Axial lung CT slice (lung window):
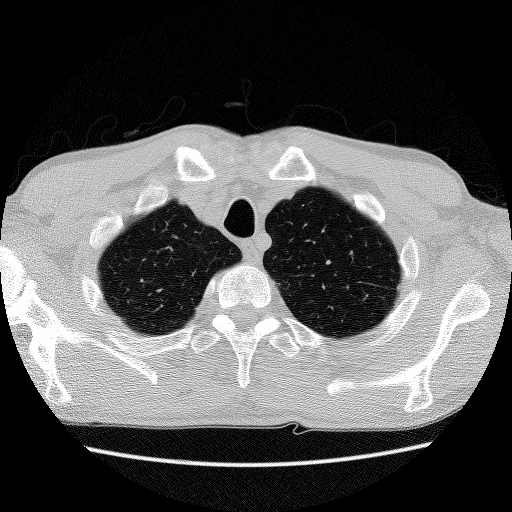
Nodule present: no